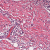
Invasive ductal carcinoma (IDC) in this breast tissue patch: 0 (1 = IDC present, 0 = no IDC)